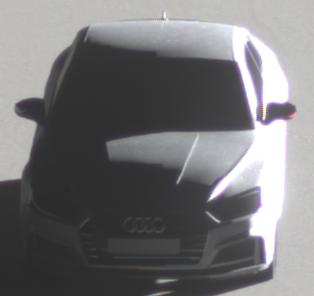
Make: Audi
Model: S5 Sportback
Detailed model: 8T Facelift
Model produced from: 2011
Model produced until: 2016
Doors: 5
Color: white
Road condition: dry road
Daytime: sunrise or sunset
Contrast: high contrast